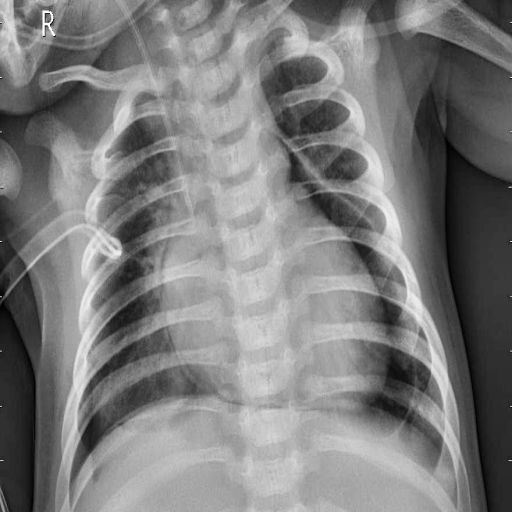
Finding: PNEUMONIA